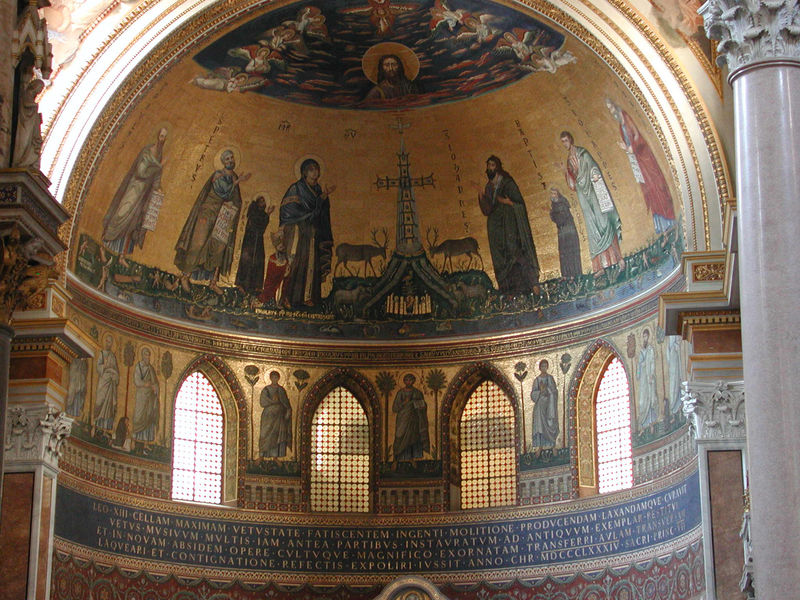
Titel: Rom, San Giovanni in Laterano
Künstler: Francesco Borromini
Standort: Rom, S. Giovanni in Laterano (EU - I - Latium)
Schlagwörter: blau, flügel, himmel, umhang, weiß, menschen, blumen, fenster, frau, licht, marmor, männer, pfeiler, säulen, rot, ornament, wand, johannes, stehen, stein, kirche, sonne, gold, decke, gotik, brunnen, engel, schrift, bogen, figuren, rundbogen, kuppel, inschrift, verzierung, foto, vergoldet, kreuz, mosaik, pracht, rom, kapitell, heiligenschein, hirsch, hirsche, reh, spitzbogen, christus, jesus, jesus christus, apsis, religiös, konche, heilige, fresko, jünger, maria, weiser, brunne, erlöser, krypta, latein, lateinisch, heiligenscheine, apostel, ravenna, messias, gottessohn, sohn gottes, christkind, sakralbauten, christkönig, johannes#, heilland, erretter, jesus von nazaret, beschriftet schrift